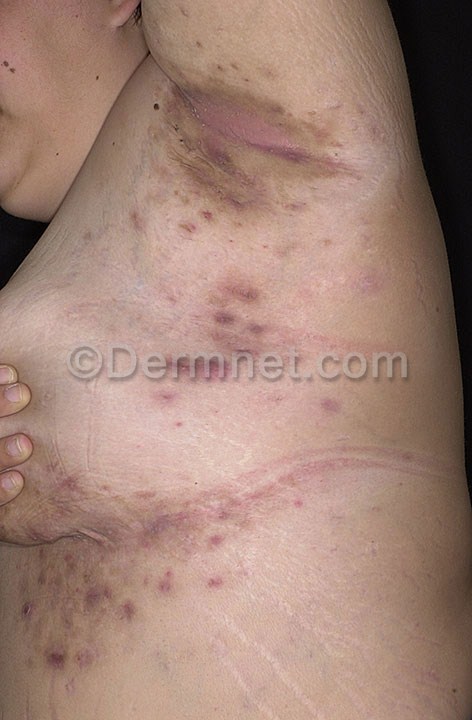
Disease: Acne and Rosacea Photos